Question: I am new to winforms, what i am trying to do is a simple form:
- In my form there is a panel.- The panel is linked to a user control- The user control should fill the panel.
This is my form:
'''
public Form1()
{
InitializeComponent();
UserControl1 userControl = new UserControl1();
panel1.Controls.Add(userControl);
userControl.Anchor = ((AnchorStyles)((((AnchorStyles.Top | AnchorStyles.Bottom)
| AnchorStyles.Left) | AnchorStyles.Right)));
userControl.Dock = DockStyle.Fill;
}
'''
Not working -> the control doest stretch

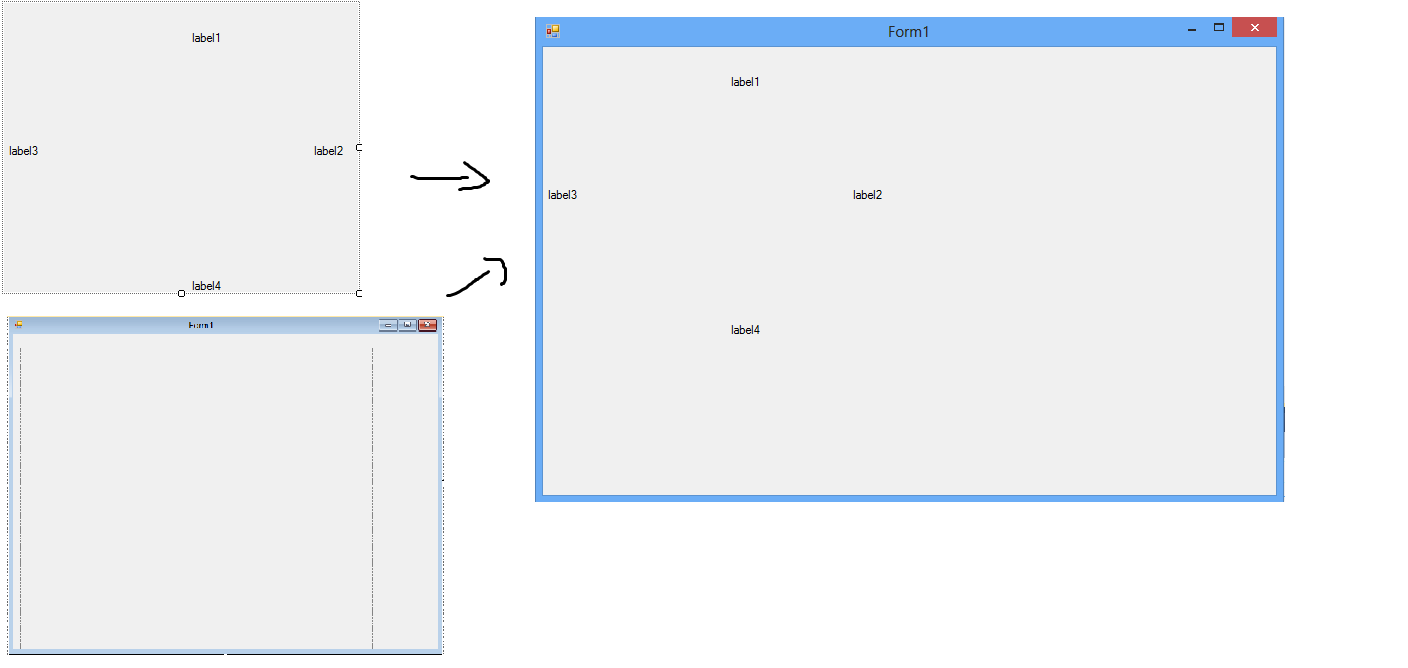
Answer: Try this,
'''
public Form1()
{
InitializeComponent();
panel1.Dock = DockStyle.Fill;
UserControl1 userControl = new UserControl1();
userControl.Dock = DockStyle.Fill;
panel1.Controls.Add(userControl);
}
'''
'userControl.Dock = DockStyle.Fill;' should call before Add to panel1.
You also need to set 'Anchor' property of controls inside UserControl to stretch it based on usercontrol stretch in panel.
Like.
'''
Public Sub UserControl1()
//This call is required by the designer.
InitializeComponent();
//Add any initialization after the InitializeComponent() call.
Label1.Anchor = AnchorStyles.Top;
Label2.Anchor = AnchorStyles.Right;
Label4.Anchor = AnchorStyles.Bottom;
Label3.Anchor = AnchorStyles.Left;
End Sub
'''
'userControl.Dock = DockStyle.Fill;' stretch only usercontrol it self not controls inside user control. To stretch controls of user control you need to set 'Dock' as well as 'Anchor' property accordingly.